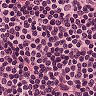
Metastatic tissue present: no